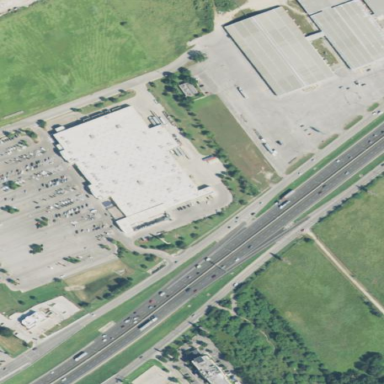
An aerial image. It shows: Retail area.